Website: crate-barrel
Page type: payment
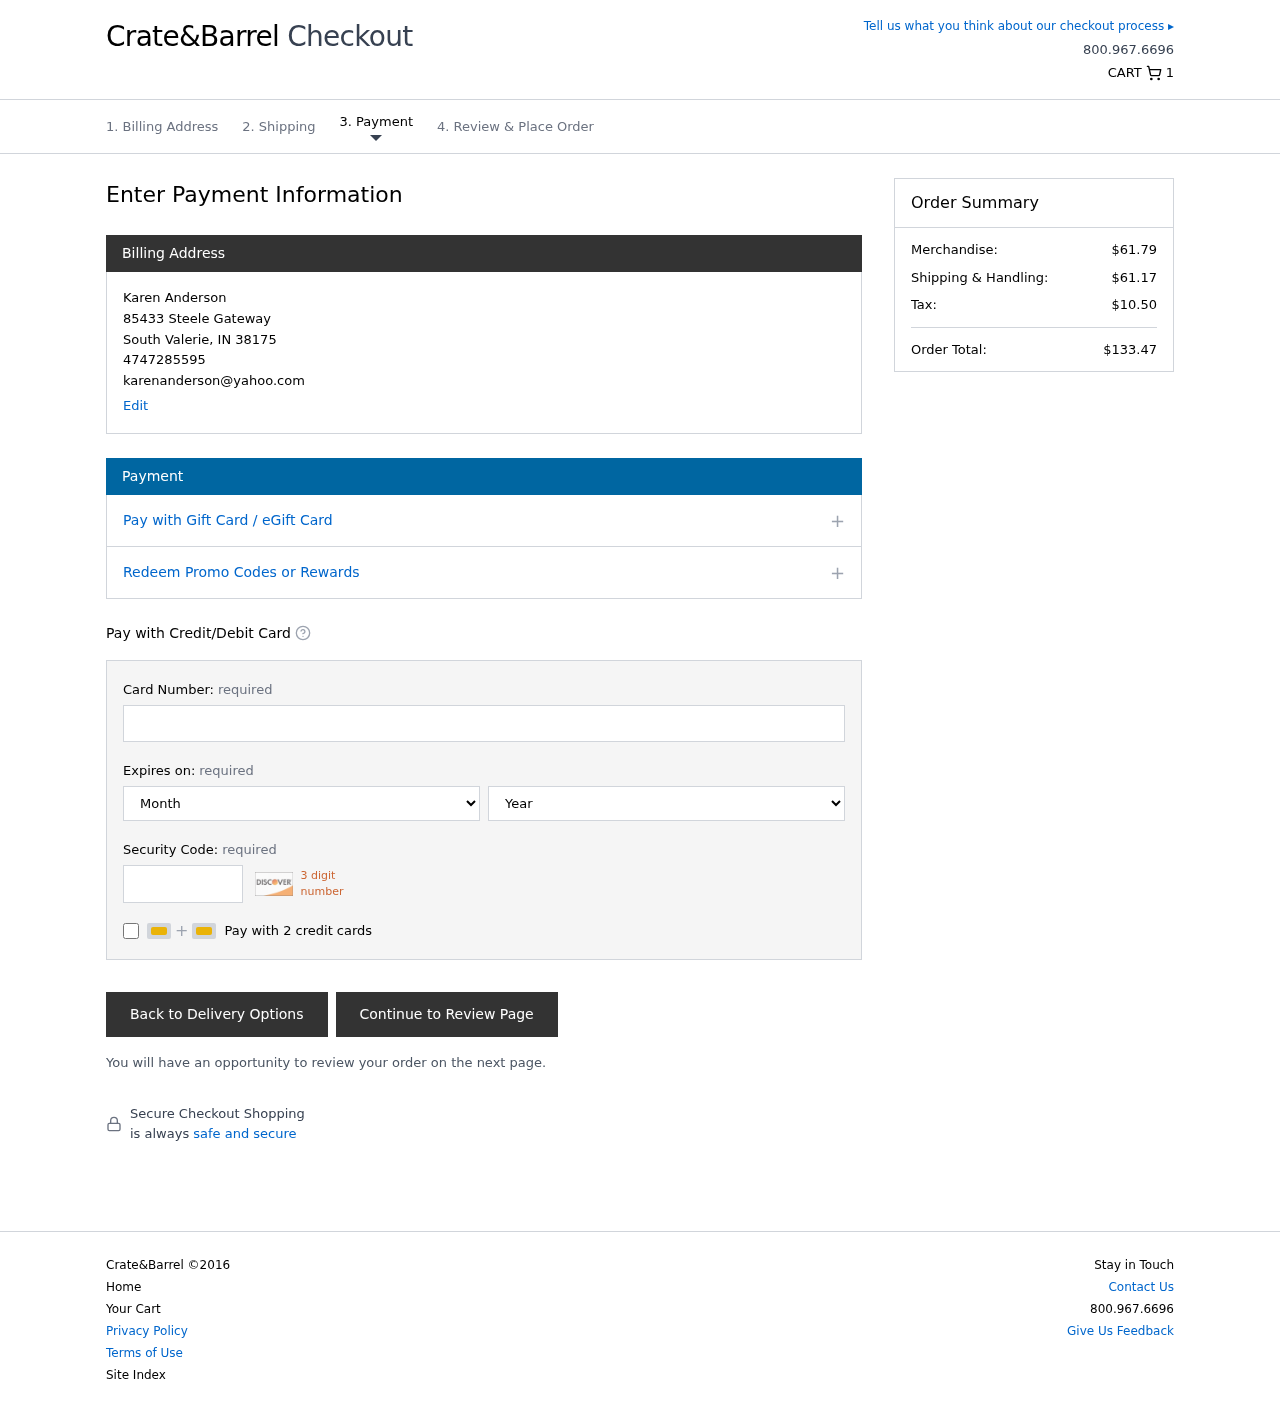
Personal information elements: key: PII_CARD_CVV
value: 440
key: PII_CARD_EXPIRY_MONTH
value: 09
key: PII_CARD_EXPIRY_YEAR
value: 28
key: PII_CARD_NUMBER
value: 6560 0266 9712 7862
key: PII_CITY
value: South Valerie
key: PII_EMAIL
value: karenanderson@yahoo.com
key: PII_FULLNAME
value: Karen Anderson
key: PII_PHONE
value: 4747285595
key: PII_POSTCODE
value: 38175
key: PII_STATE_ABBR
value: IN
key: PII_STREET
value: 85433 Steele Gateway
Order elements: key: ORDER_NUM_ITEMS
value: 1
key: ORDER_SUBTOTAL
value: $61.79
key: ORDER_SHIPPING_COST
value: $61.17
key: ORDER_TAX
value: $10.50
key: ORDER_TOTAL
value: $133.47